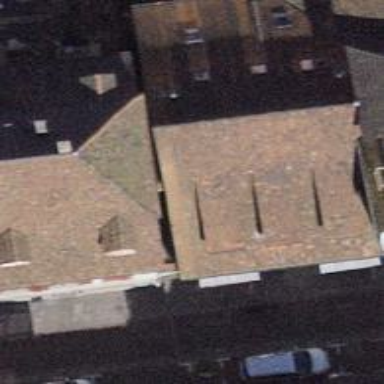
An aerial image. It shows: Restaurant.